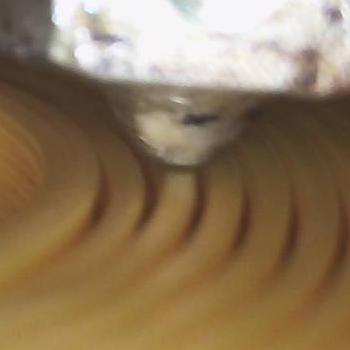
Flow rate: 100%